Question: I'm testing the NancyFX framework by running a simple HelloWorld example under different conditions.
'''
public class IndexModule : NancyModule
{
public IndexModule()
{
Get["/"] = _ => "Hello World!";
}
}
'''
Example seems to run fine on both Windows and Linux, the problem is Mono's response time. Under Windows the HTTP response takes aprox. 3-4ms, whereas the same code under Linux (Mono) always takes 200ms+. After some additional testing (and switching to ServiceStack AppHost) the problem persists, so my guess would be this has something to do with Mono. Any ideas?

'''
OS Runtime Response time Location
Windows 7 .NET 4.5.1 3ms Local
CentOS 6.5 Mono 3.10 200ms Local
Ubuntu 12.04 LTS Mono 2.10.8.1 295ms Remote
'''
<URL>
<URL>
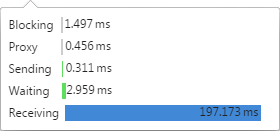
Answer: Strangely enough, if you put a reverse proxy on top of the self-hosted app, the latency issues disappear.
Here's the nginx proxy_pass config used:
'''
# /etc/nginx/virtual.d/nancydemo.conf
server {
listen 80;
server_name nancydemo.local;
root /media/sf_dev/nancydemo/bin/Debug;
location / {
proxy_pass http://127.0.0.1:1234;
}
}
'''